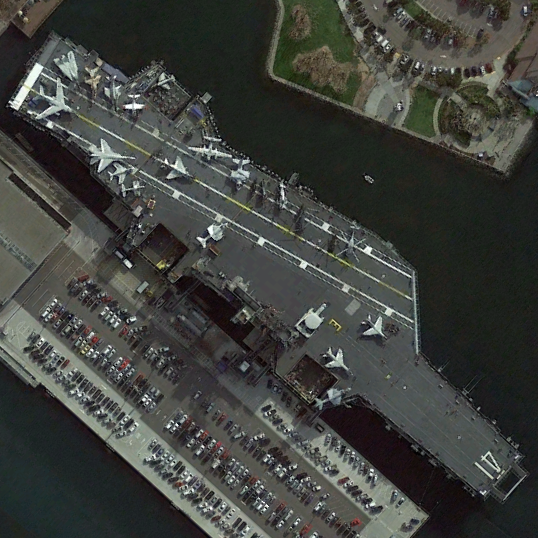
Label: aircraft_carrier